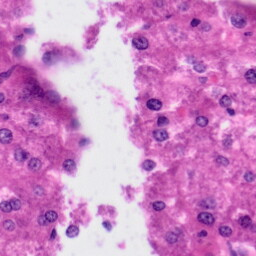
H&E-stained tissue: Liver